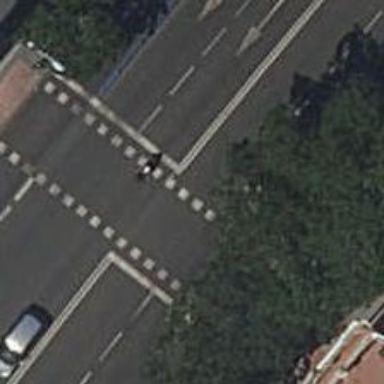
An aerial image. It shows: Road crossing with traffic signals.